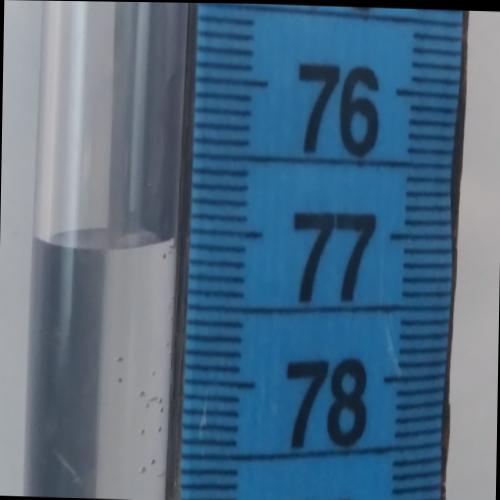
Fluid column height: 77.1 cm